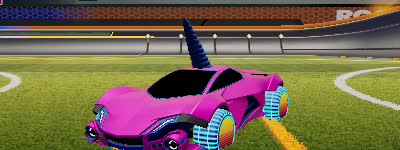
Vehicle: werewolf